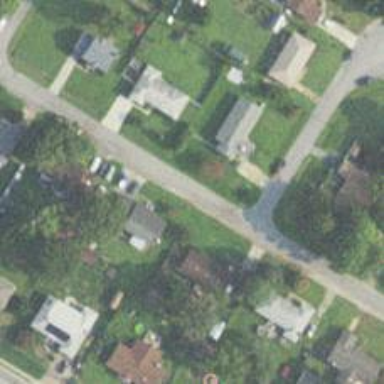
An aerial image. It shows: Residential road.